Interaction volume radius: 5 \u00c5
Interaction volume height: 15 \u00c5
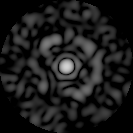
Disorder parameter: 0.8228